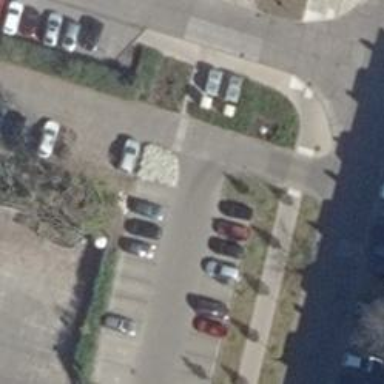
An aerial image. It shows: Parking aisle with concrete surface.